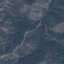
Land use / land cover: HerbaceousVegetation